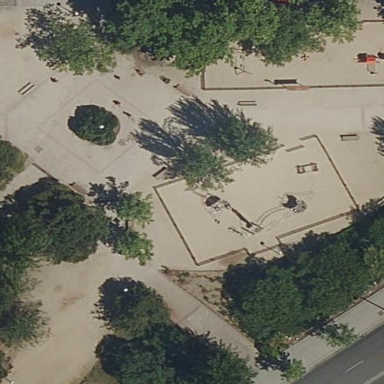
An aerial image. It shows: Playground area for leisure activities on the land.